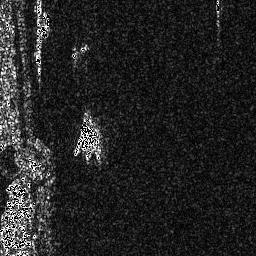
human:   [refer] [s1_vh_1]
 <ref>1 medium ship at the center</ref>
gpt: <box>[[30, 42, 37, 61, 0]]</box>

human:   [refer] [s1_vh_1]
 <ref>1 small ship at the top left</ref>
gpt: <box>[[15, 3, 19, 14, 0]]</box>